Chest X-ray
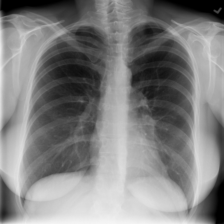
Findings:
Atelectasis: negative
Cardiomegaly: negative
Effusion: negative
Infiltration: negative
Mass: negative
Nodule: negative
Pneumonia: negative
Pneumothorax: negative
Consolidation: negative
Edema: negative
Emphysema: negative
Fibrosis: negative
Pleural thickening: negative
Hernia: negative